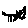
Label: cat